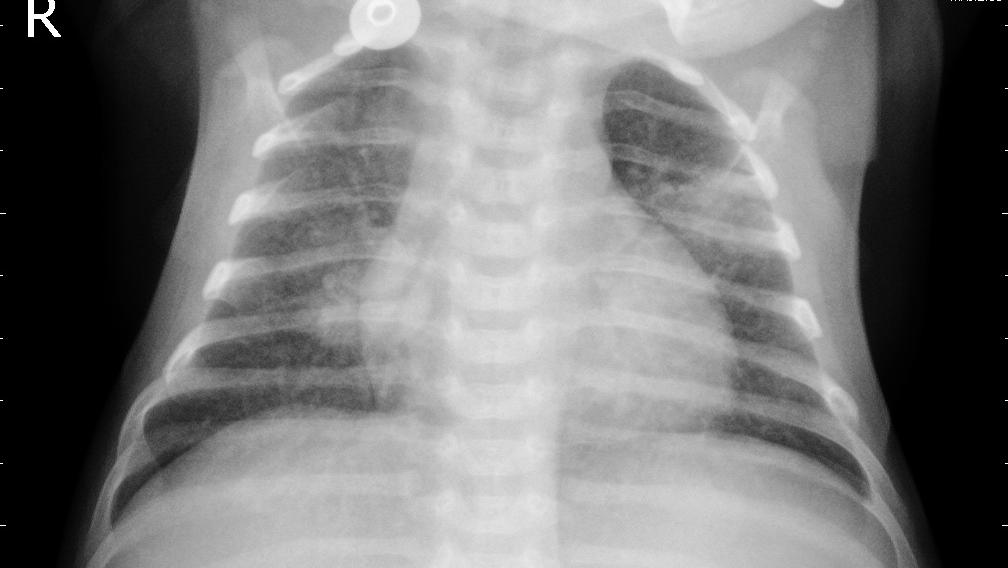
Diagnosis: PNEUMONIA